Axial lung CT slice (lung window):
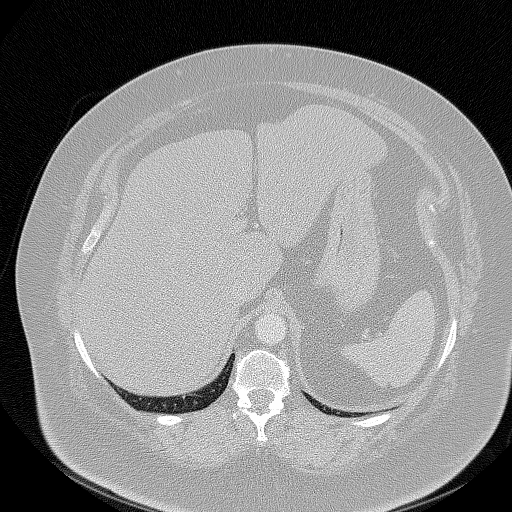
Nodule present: no